Field crop: tomato
Growth stage: 1
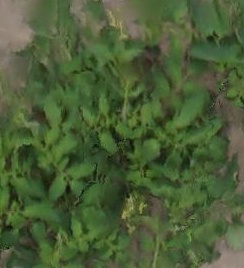
Species: tomato